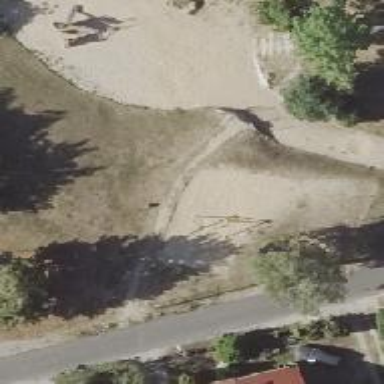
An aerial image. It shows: Playground area for leisure land.